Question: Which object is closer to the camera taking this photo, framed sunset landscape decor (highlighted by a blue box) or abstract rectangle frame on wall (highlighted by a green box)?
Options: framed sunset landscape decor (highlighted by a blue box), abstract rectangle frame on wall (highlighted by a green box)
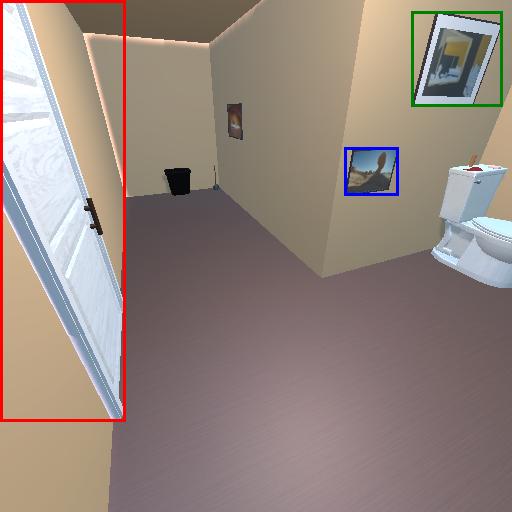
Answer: framed sunset landscape decor (highlighted by a blue box)